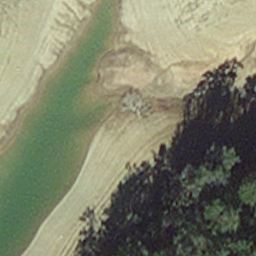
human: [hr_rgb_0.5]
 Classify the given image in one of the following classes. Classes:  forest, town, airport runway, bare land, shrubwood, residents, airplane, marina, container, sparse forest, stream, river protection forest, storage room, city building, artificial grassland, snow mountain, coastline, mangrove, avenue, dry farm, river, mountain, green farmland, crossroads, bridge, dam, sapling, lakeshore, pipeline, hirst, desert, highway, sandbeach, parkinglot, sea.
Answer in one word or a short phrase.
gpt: hirst